Aerial crown-view tile of a tropical tree (Barro Colorado Island, Panama), acquired 20250217:
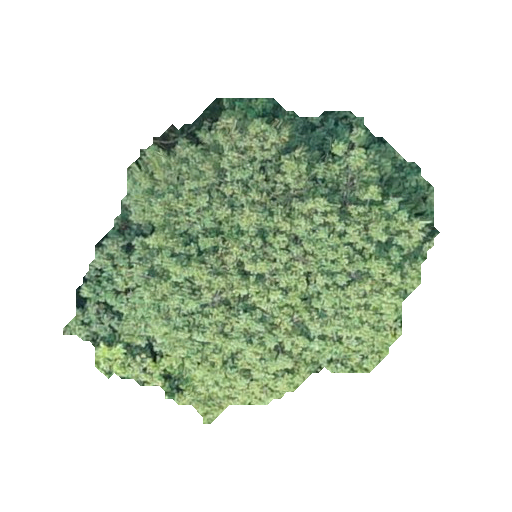
Species: Vatairea erythrocarpa
GBIF accepted scientific name: Vatairea erythrocarpa
Crown area: 120.941 m²